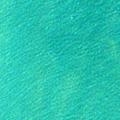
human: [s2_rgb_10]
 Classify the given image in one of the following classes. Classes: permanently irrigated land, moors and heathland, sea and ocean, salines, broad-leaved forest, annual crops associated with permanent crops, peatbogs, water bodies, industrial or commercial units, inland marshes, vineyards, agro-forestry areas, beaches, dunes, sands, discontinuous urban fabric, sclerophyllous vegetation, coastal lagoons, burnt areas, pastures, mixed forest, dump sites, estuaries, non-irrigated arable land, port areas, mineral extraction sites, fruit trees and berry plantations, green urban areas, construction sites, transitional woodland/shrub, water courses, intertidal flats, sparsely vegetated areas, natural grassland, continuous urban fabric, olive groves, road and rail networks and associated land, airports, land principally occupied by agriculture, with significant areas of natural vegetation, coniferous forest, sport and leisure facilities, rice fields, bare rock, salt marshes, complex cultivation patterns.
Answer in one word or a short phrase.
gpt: sea and ocean